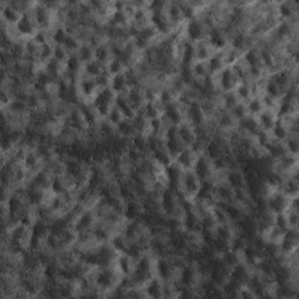
Label: non_frost